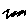
Label: zigzag